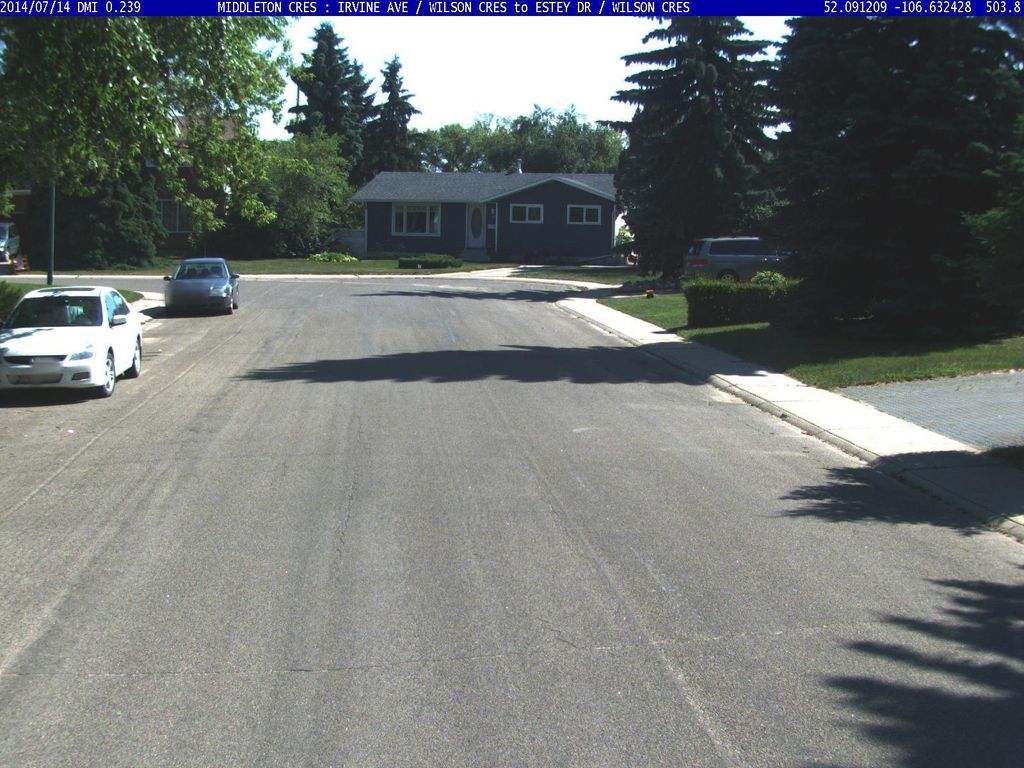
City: saskatoon